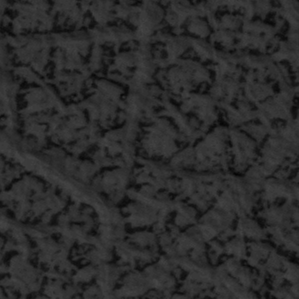
Label: frost